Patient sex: M
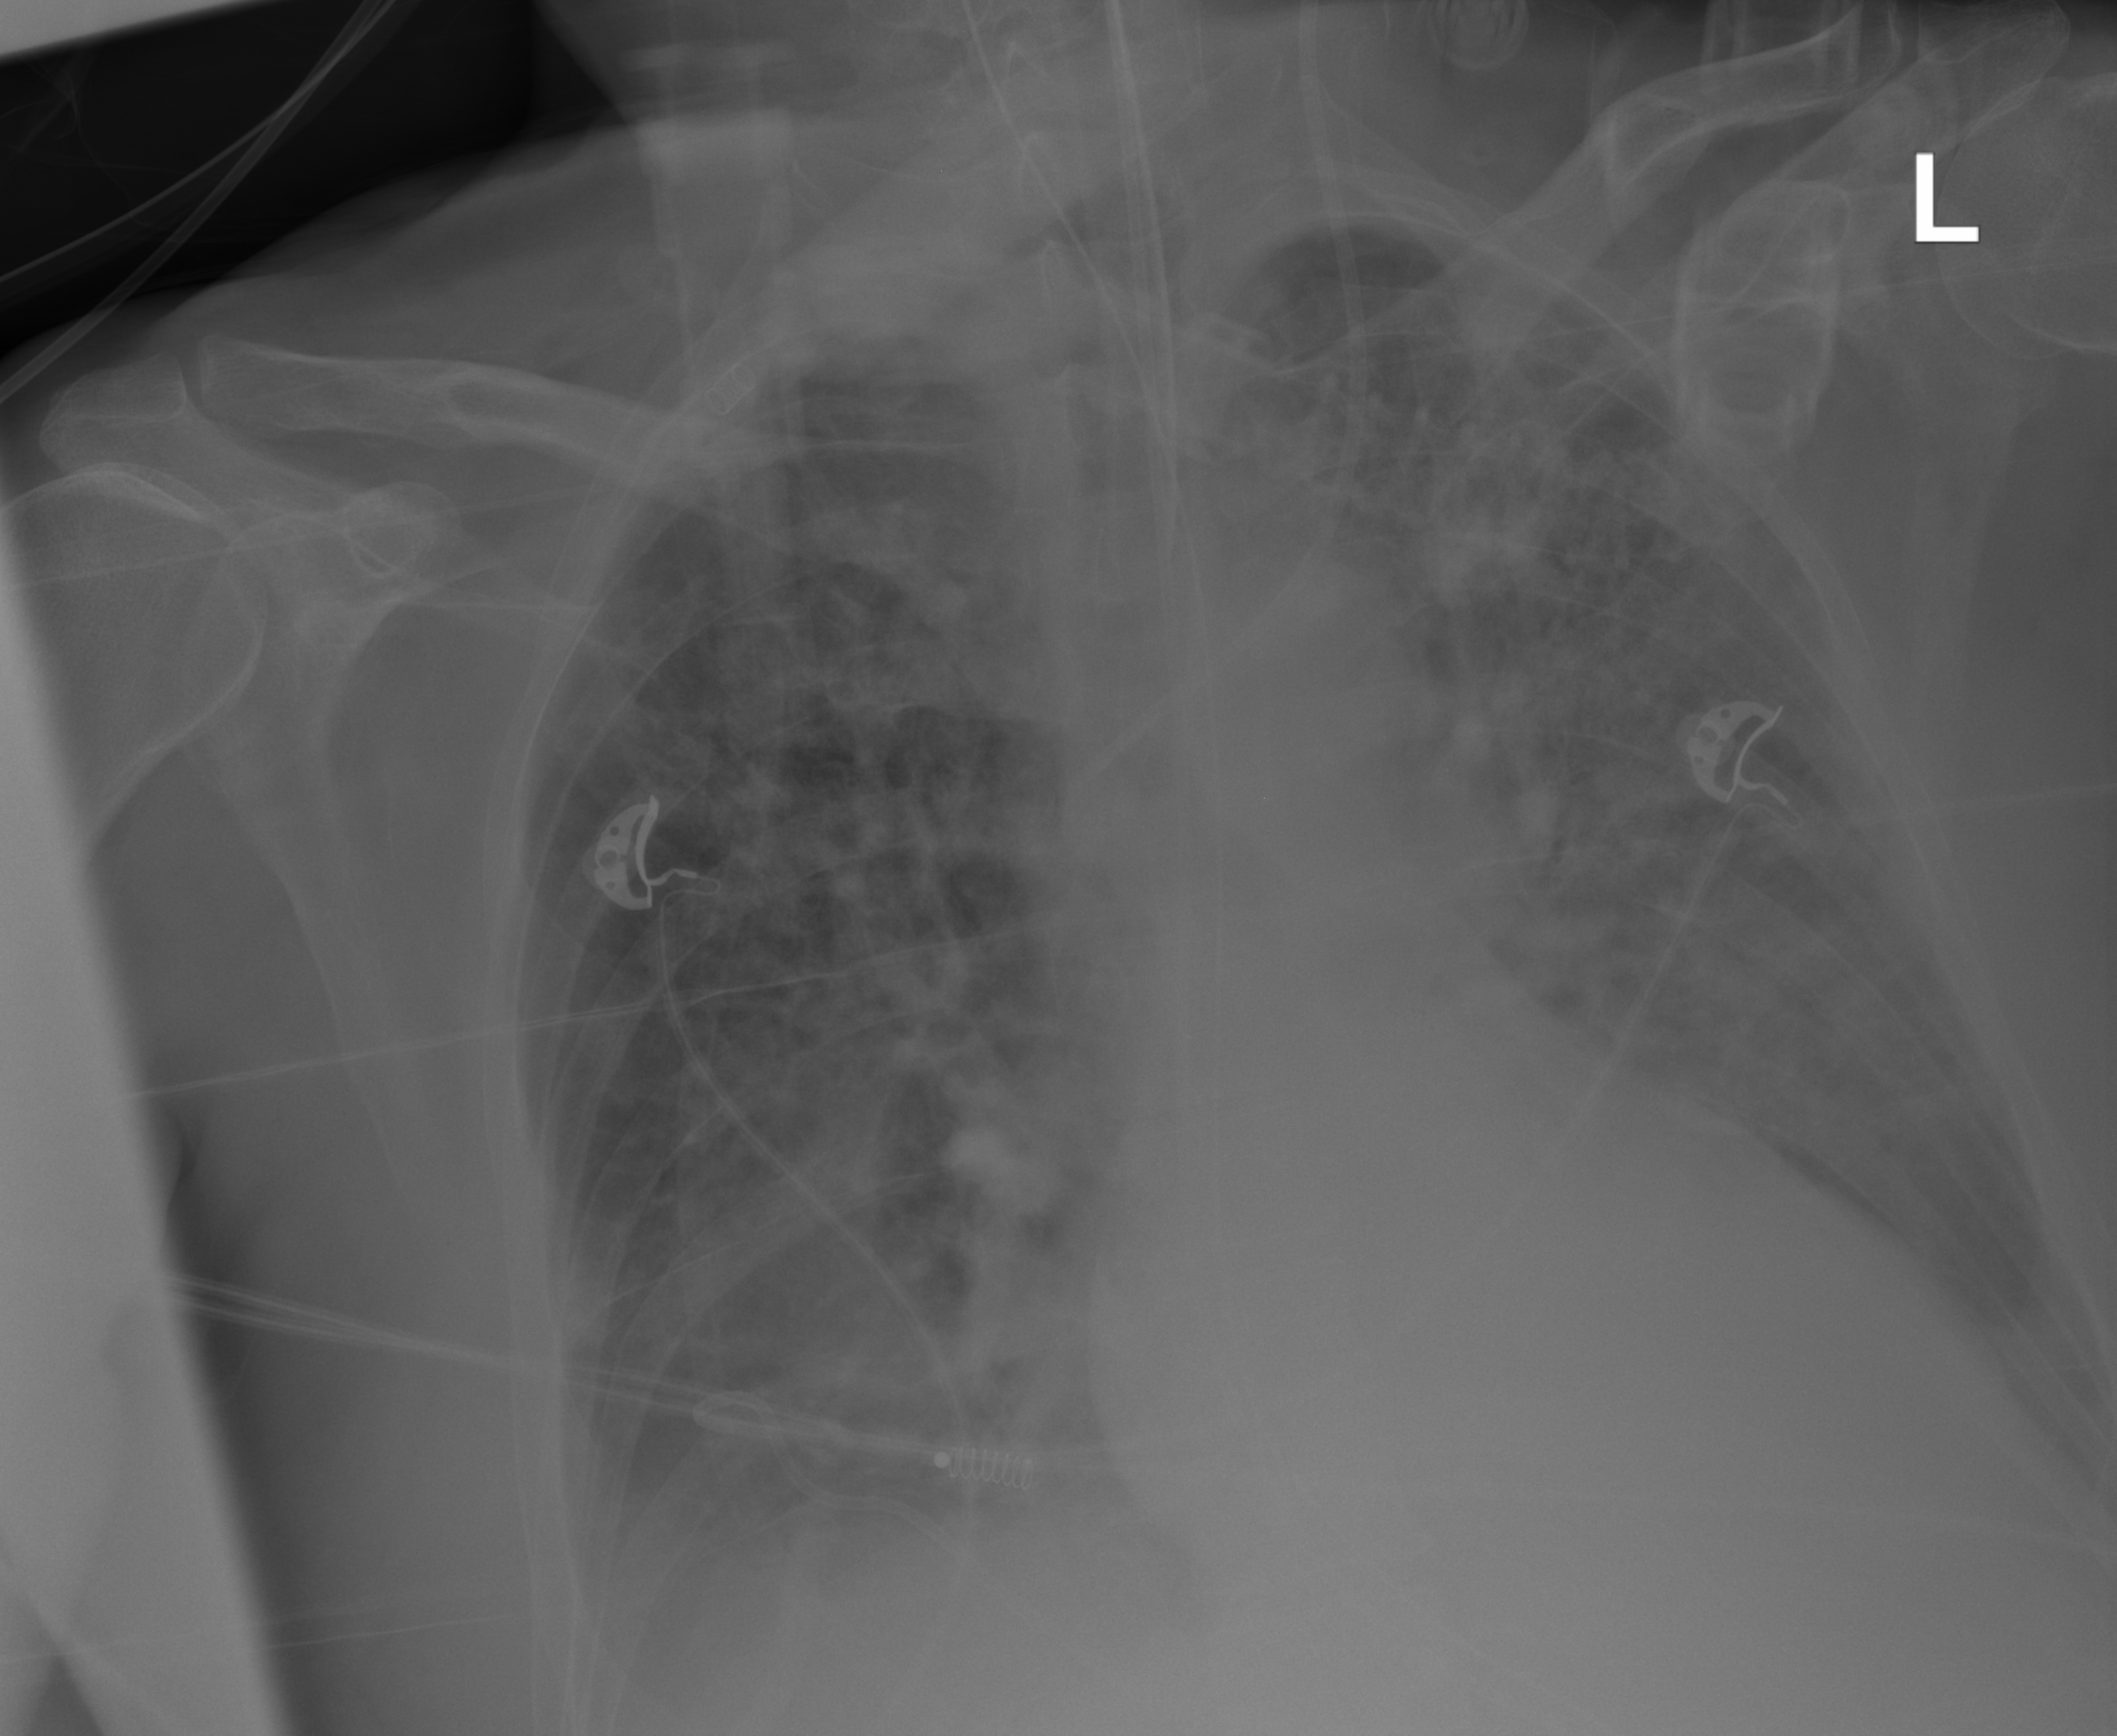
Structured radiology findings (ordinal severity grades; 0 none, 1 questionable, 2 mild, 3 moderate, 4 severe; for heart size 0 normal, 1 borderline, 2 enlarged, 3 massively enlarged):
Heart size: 1
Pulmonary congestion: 0
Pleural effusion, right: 2
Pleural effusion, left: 2
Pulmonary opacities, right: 2
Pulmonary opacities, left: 3
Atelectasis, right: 2
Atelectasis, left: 2